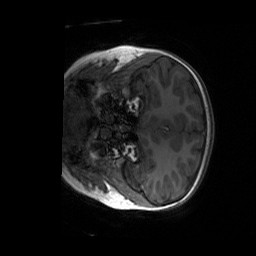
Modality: T1w
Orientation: coronal
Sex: female
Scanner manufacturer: siemens
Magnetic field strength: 3 T
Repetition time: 1.9 s
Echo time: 0.00243 s